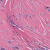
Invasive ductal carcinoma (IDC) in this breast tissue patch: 1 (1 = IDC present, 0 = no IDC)